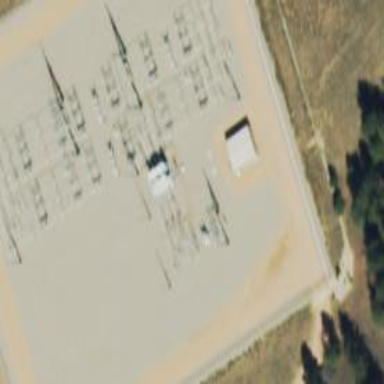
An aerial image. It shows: Distribution level power substation with fence around it.